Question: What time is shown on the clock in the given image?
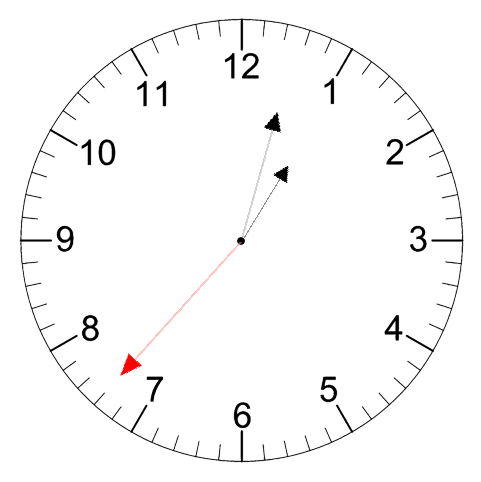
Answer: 01:02:37